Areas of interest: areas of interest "Business office"
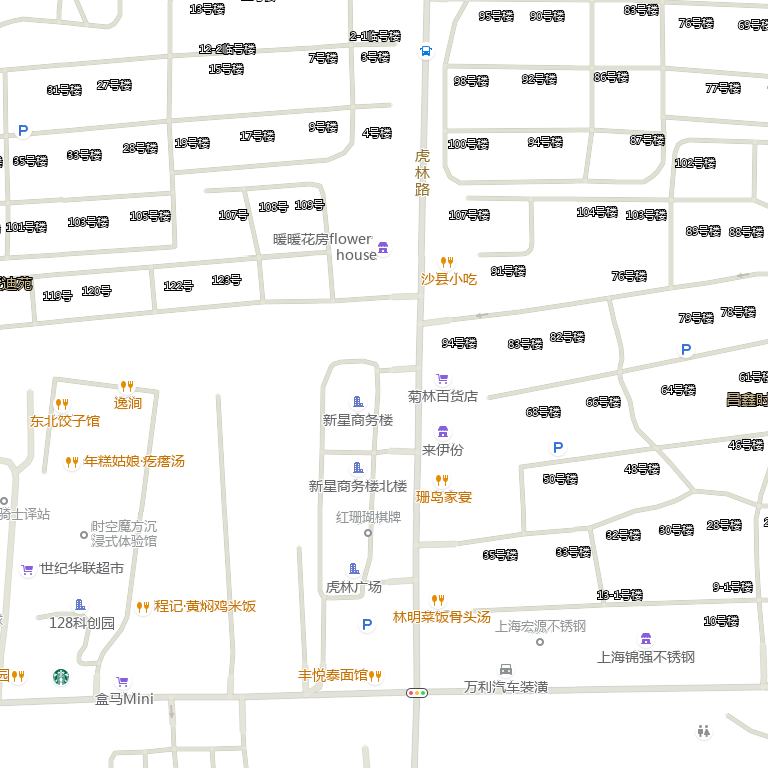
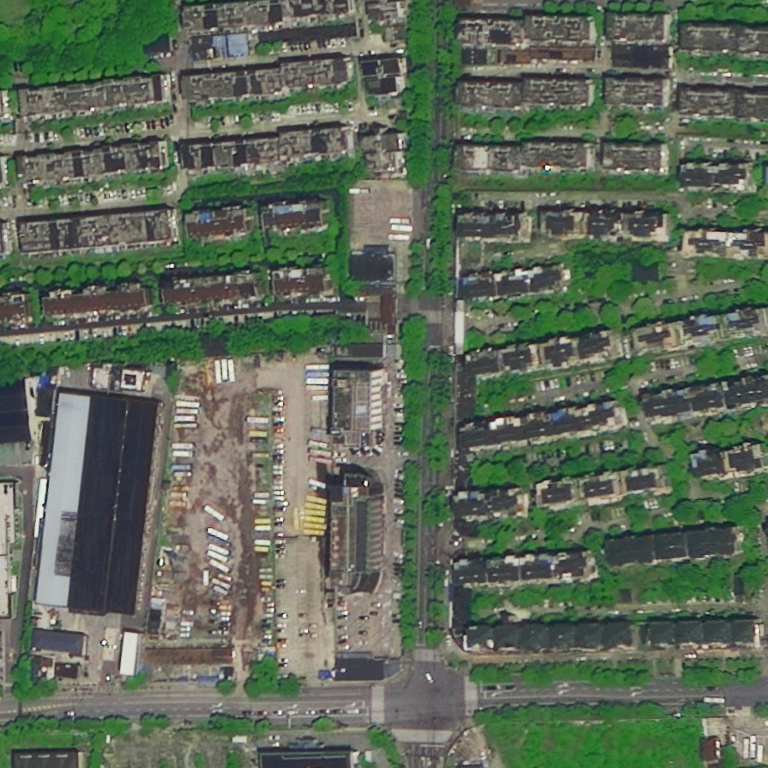